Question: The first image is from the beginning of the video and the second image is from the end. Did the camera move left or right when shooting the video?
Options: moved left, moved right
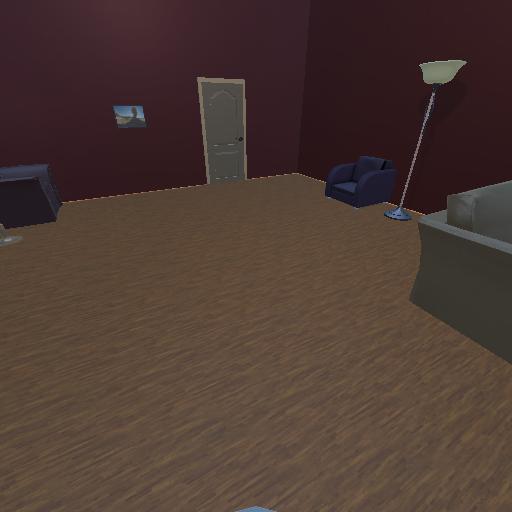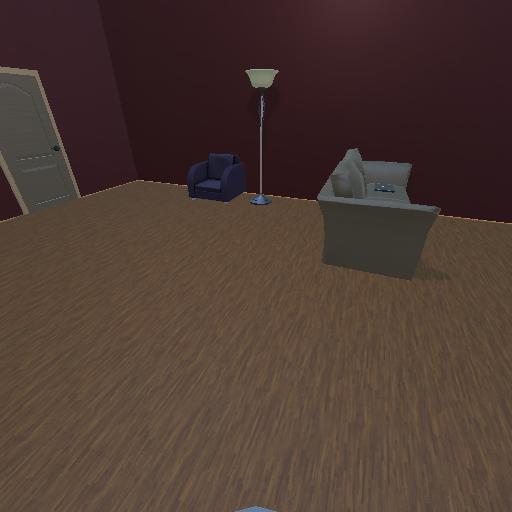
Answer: moved left